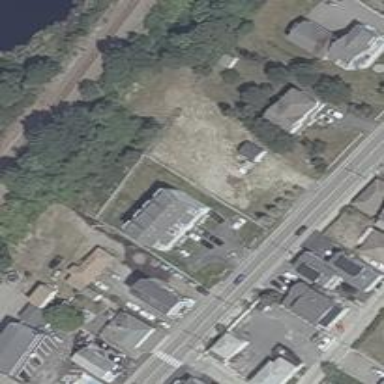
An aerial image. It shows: Detached building.